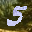
Label: 5